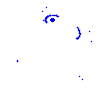
Particle: pion